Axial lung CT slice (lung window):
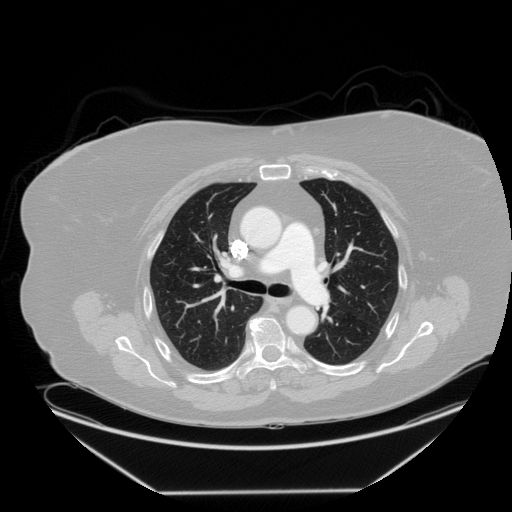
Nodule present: no